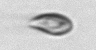
Label: Cryptophyta